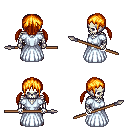
a pixel art fantasy rpg character, male body template, skeleton, underdress, robe skirt, light blonde twin-tailed hairstyle, maroon shoes, spear, four views (front, back, left, right), 2x2 character sprite sheet, small pixel art, hard edges, no anti-aliasing